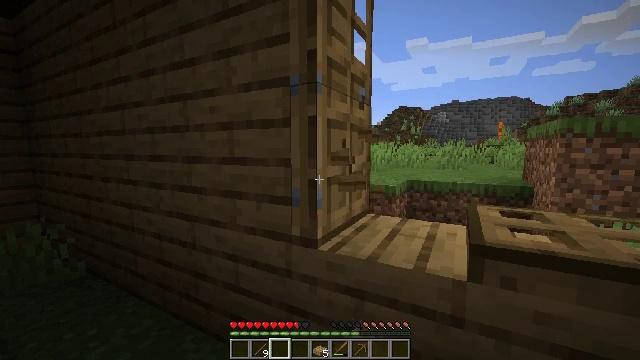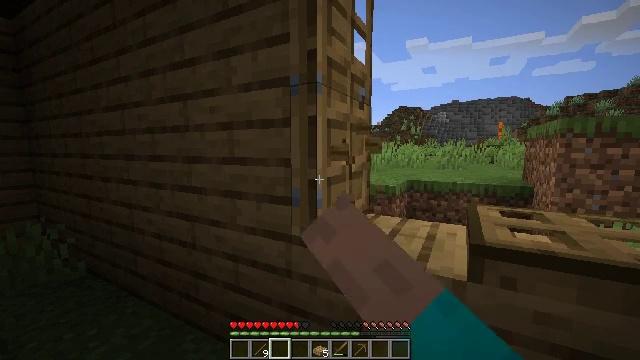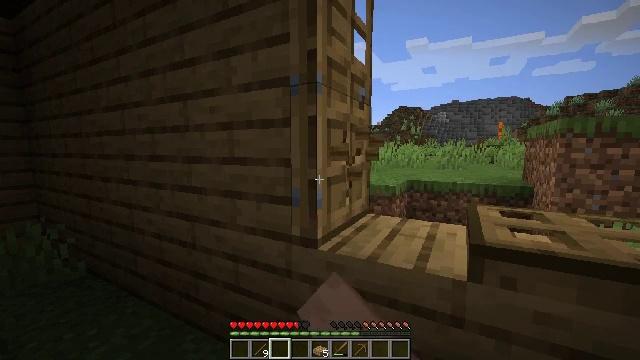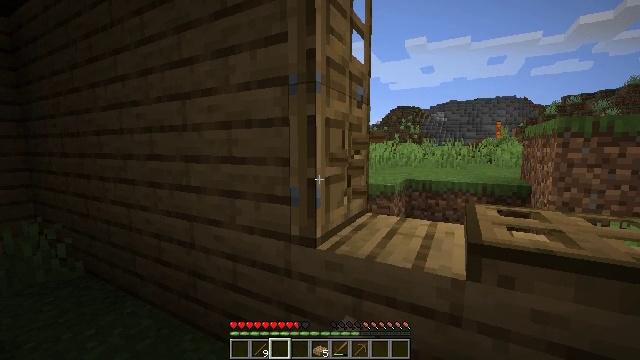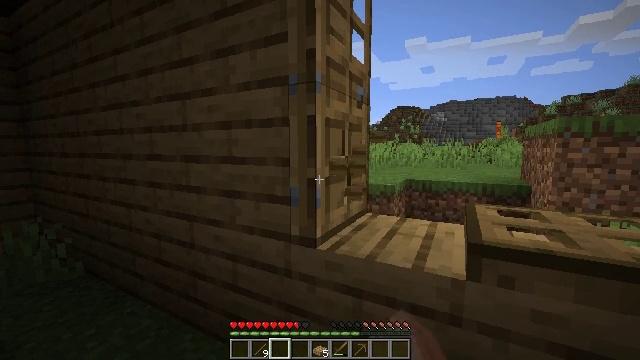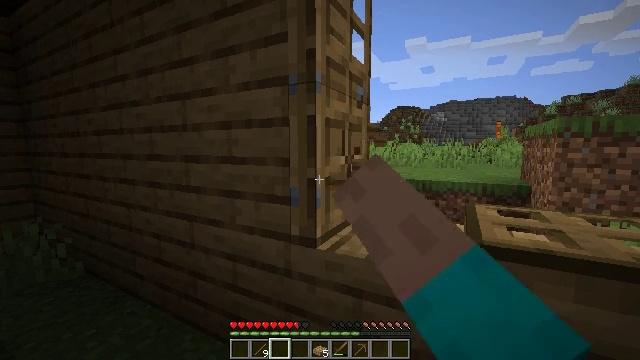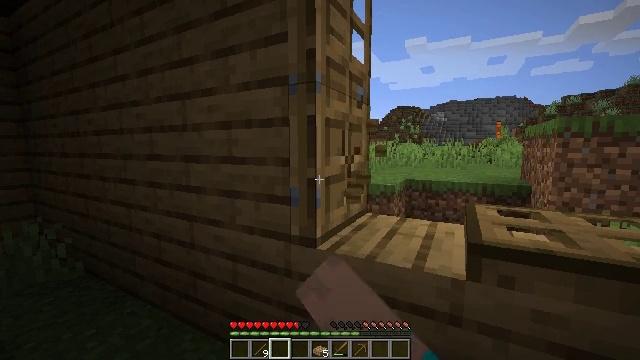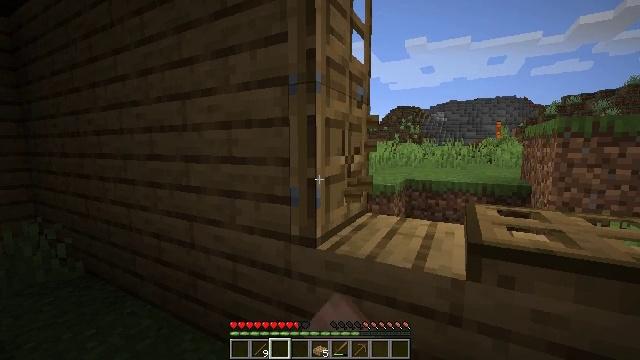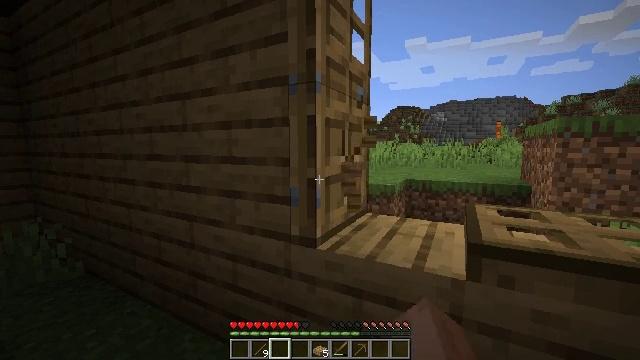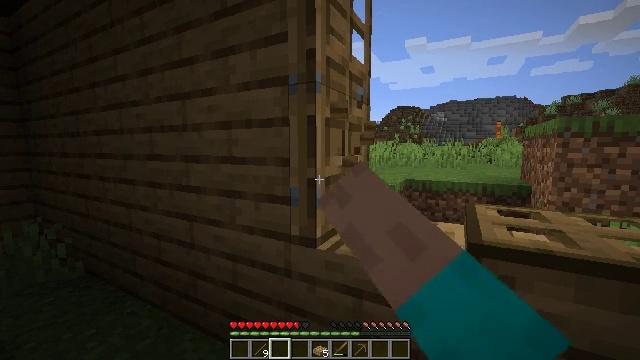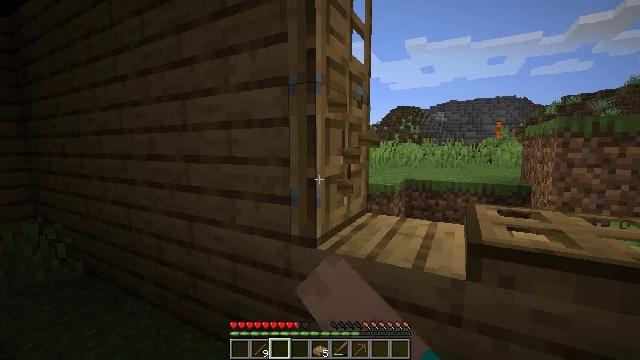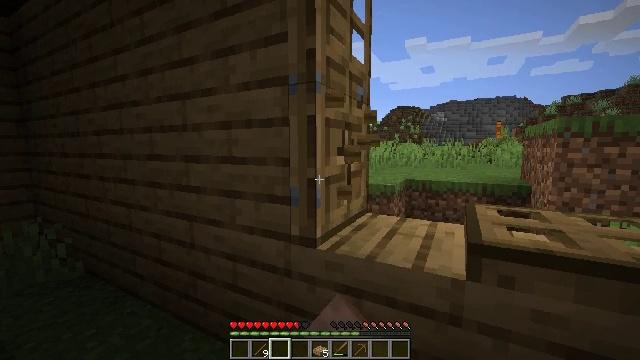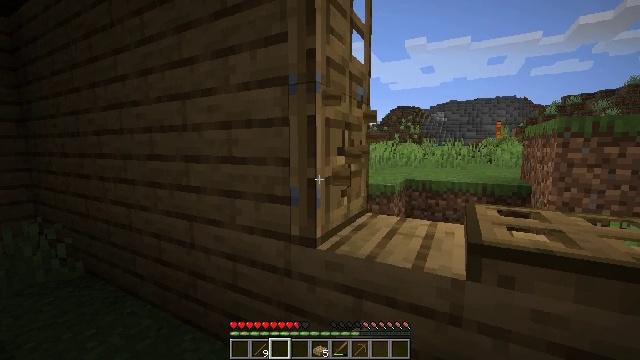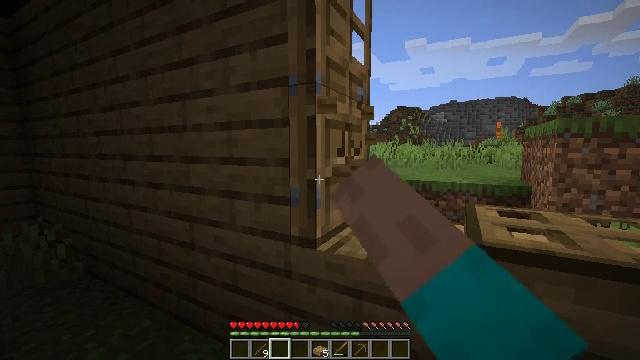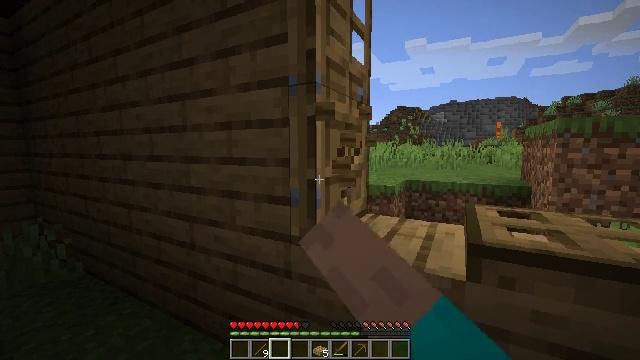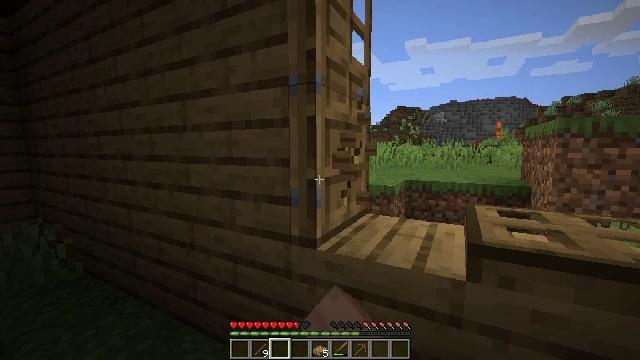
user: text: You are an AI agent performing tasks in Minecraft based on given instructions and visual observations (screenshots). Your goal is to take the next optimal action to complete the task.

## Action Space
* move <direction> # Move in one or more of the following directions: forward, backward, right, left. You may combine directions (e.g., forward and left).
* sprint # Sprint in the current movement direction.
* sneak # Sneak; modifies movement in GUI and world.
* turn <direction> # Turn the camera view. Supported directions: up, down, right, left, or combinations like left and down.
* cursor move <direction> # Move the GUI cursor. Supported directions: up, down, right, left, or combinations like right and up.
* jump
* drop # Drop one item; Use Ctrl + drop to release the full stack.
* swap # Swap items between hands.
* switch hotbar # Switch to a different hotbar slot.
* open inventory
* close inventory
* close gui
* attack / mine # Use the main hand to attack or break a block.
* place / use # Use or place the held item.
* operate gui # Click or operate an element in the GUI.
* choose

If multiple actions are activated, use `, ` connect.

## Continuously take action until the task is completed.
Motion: motion action
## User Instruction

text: Remove the oak door from its frame.
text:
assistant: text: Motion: attack / mine
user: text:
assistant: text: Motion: attack / mine
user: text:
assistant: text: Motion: attack / mine
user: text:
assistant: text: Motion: attack / mine
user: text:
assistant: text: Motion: attack / mine
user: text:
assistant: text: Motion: attack / mine
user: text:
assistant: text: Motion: attack / mine
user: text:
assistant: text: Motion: attack / mine
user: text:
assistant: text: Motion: attack / mine
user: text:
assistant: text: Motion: attack / mine
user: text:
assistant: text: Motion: attack / mine
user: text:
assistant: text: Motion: attack / mine
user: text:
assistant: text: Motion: attack / mine
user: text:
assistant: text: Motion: attack / mine
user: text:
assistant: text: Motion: attack / mine
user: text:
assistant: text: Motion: attack / mine
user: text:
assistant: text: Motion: attack / mine
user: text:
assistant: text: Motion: attack / mine
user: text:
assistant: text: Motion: attack / mine
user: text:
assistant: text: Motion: attack / mine
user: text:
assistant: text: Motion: attack / mine
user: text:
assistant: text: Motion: attack / mine
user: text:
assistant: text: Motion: attack / mine
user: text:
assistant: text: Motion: attack / mine
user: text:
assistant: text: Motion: attack / mine
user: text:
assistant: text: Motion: attack / mine
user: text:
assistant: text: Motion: attack / mine
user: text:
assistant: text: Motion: attack / mine
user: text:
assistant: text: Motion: attack / mine
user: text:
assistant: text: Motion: attack / mine